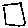
Label: square